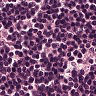
Metastatic tissue present: no